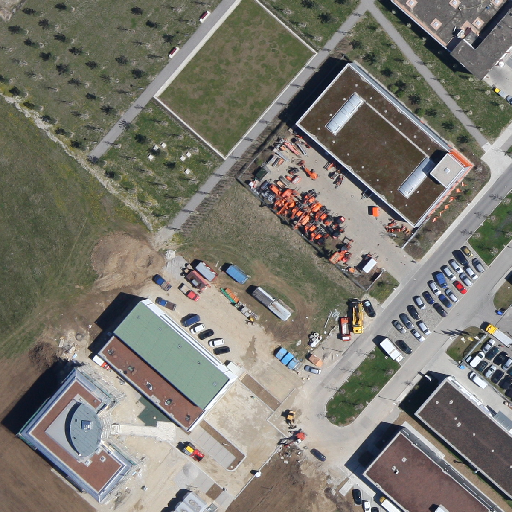
Referring expression: truck